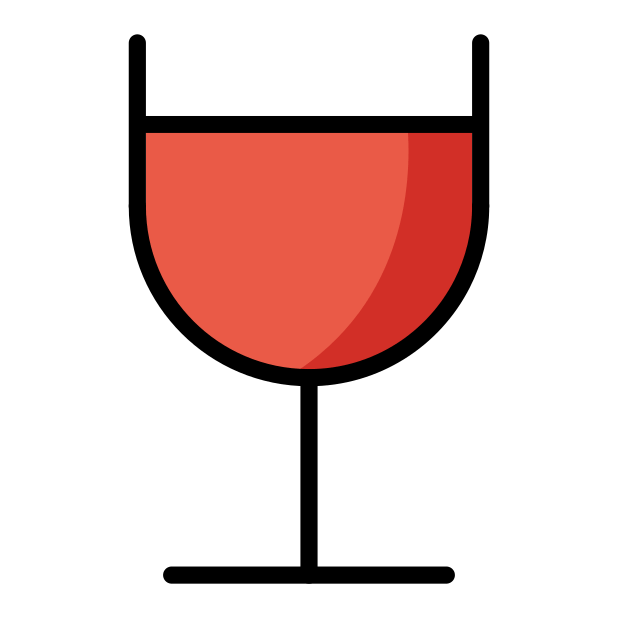
Emoji: 🍷
Name: wine glass
Unicode: 0x1f377